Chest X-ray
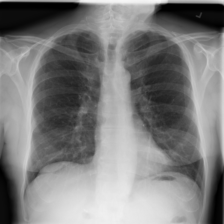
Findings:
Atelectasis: negative
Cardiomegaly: negative
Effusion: negative
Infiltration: negative
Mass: negative
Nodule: negative
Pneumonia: negative
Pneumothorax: negative
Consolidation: negative
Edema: negative
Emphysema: negative
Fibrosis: negative
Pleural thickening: negative
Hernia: negative